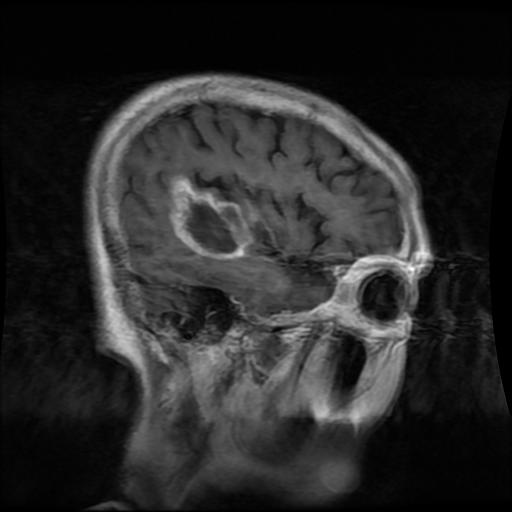
Label: glioma